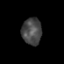
Tissue: prostate
Cell type: T cells
Senescence score: 0.3397
Nuclear area (px): 521
Mean DAPI intensity: 71.821